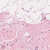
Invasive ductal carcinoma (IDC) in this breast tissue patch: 0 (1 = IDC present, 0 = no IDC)